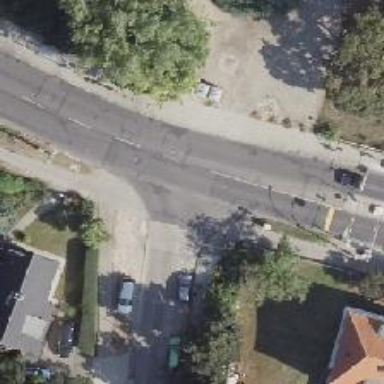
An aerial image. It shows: Unmarked road crossing.